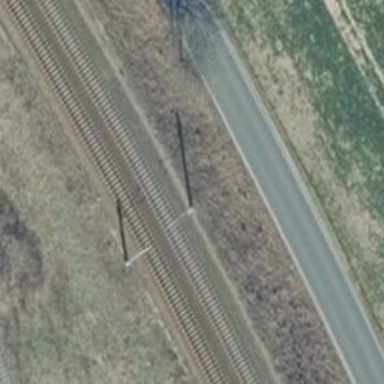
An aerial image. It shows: Railway track with contact line for electrification.